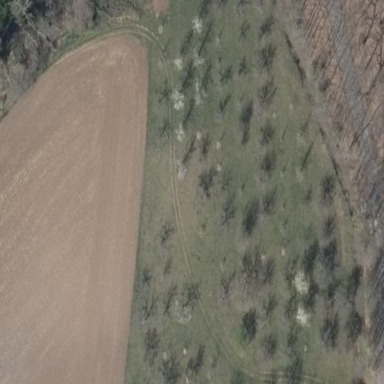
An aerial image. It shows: Meadow orchard designated for land use as orchard.